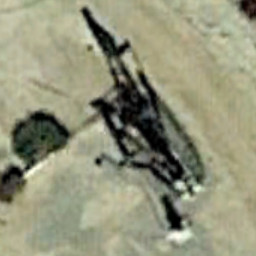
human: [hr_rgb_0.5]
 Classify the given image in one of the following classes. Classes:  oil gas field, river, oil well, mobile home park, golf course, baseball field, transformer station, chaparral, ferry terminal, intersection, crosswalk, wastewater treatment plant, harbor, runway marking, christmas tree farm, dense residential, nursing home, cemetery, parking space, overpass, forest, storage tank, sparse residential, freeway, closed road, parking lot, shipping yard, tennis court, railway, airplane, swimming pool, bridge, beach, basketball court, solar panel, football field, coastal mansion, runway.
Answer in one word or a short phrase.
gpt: oil well